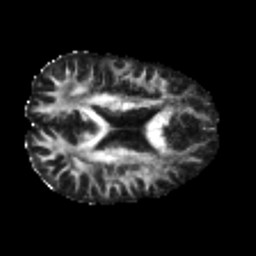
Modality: FA
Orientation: axial
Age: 30
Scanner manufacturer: philips
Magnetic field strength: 3 T
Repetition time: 8.43 s
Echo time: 0.1273 s